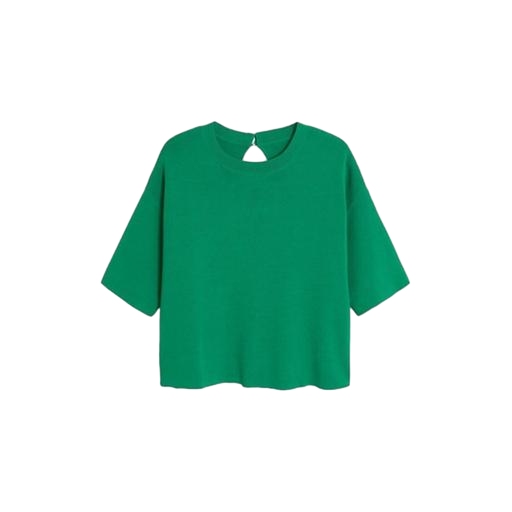
green short-sleeve top, green tee, green three-quarter-sleeve top only macy, white background